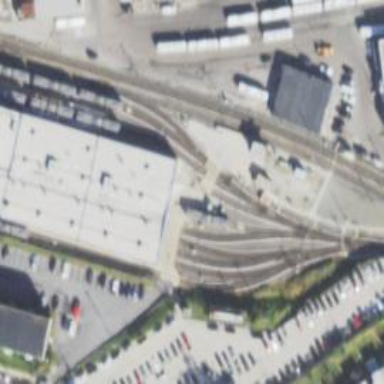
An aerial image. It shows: Yard serving electrified light rail.